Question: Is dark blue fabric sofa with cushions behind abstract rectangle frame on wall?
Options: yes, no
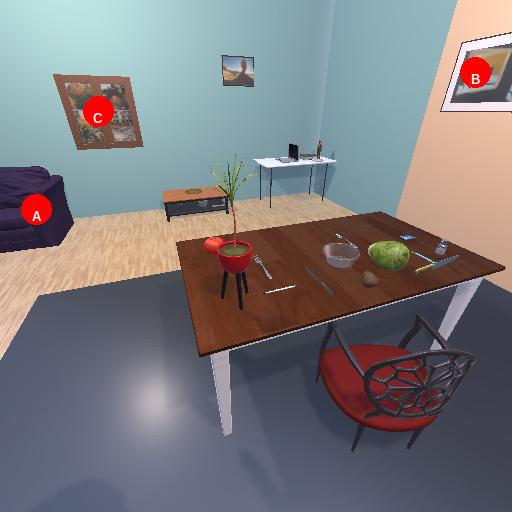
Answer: yes